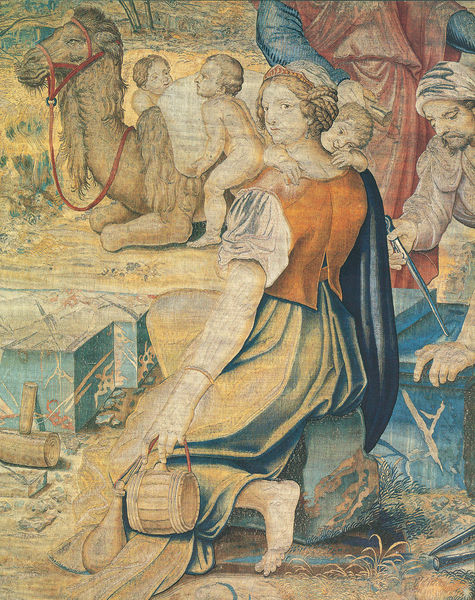
Titel: Die Tapiserien von Sigismund Augustus (Zyklus des Alten Testaments): Die Errichtung des Turms von Babel
Künstler: Michiel Coxcie
Standort: Herstellungsort: Brüssel (EU - B)
Schlagwörter: blau, fuß, mann, nackt, wasser, frauen, gelb, sand, frau, holz, kleid, orange, rot, tier, malerei, bart, architektur, kleidung, stein, gräser, kind, mutter, kinder, krug, klein, baby, rast, gobelin, becher, burg, orient, schwert, fass, allegorie, werkzeug, hammer, kniend, wams, tapisserie, gefäße, babies, putti, bau, bildhauer, kamel, zirkel, trinkflasche, säuglinge, klöeid, bössel